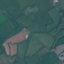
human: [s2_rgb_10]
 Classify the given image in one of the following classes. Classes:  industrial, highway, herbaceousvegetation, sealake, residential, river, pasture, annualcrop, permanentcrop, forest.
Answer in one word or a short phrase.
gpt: Pasture